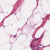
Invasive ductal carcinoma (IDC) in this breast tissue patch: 0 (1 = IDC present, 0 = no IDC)